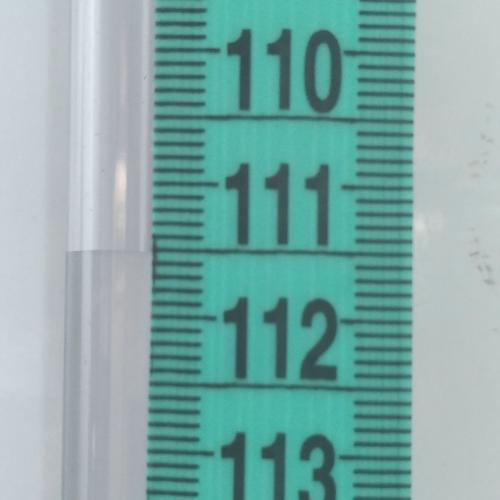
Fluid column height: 111.5 cm